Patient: sex M, age 62
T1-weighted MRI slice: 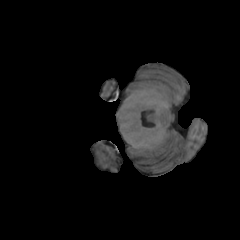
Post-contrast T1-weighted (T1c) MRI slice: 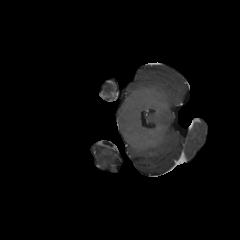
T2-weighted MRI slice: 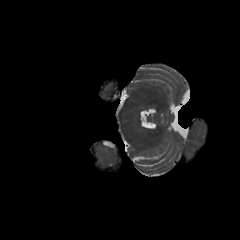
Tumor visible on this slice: no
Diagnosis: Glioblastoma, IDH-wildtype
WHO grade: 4